Interaction volume radius: 10 \u00c5
Interaction volume height: 40 \u00c5
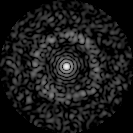
Disorder parameter: 0.8195